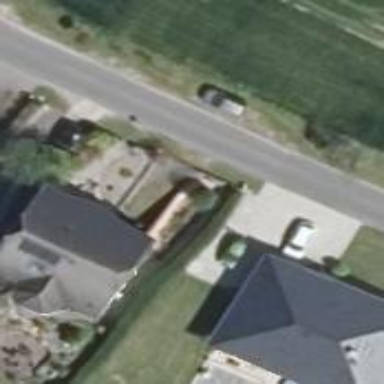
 oriented along the structure. The roof is dark grey in color."